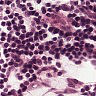
Metastatic tissue present: no